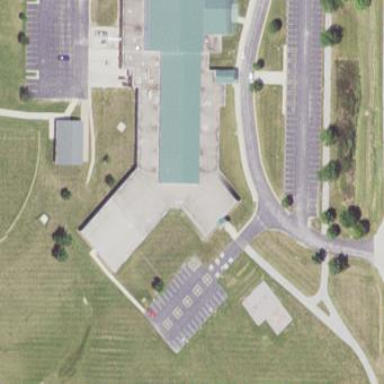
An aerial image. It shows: School building.